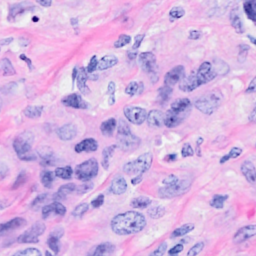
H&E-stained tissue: Breast